Aerial crown-view tile of a tropical tree (Barro Colorado Island, Panama), acquired 20250414:
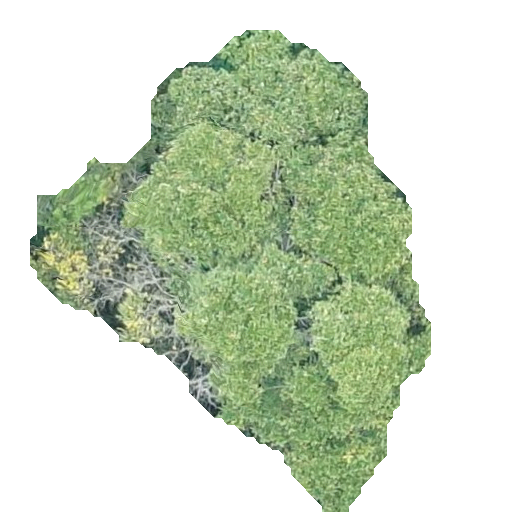
Species: Genipa americana
GBIF accepted scientific name: Genipa americana
Crown area: 165.091 m²